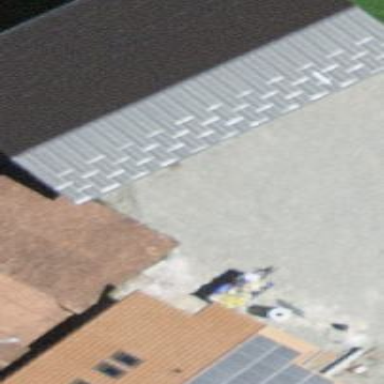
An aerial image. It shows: Shed building.